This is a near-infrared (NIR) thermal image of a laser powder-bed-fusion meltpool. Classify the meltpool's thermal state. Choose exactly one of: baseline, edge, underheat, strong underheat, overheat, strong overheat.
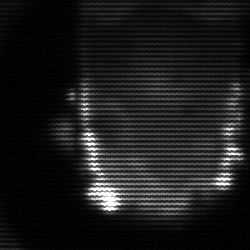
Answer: baseline